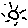
Label: sun